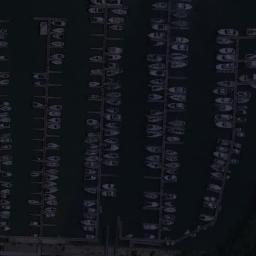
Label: harbor